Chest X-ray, AP view. Patient: 55 years old, sex M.
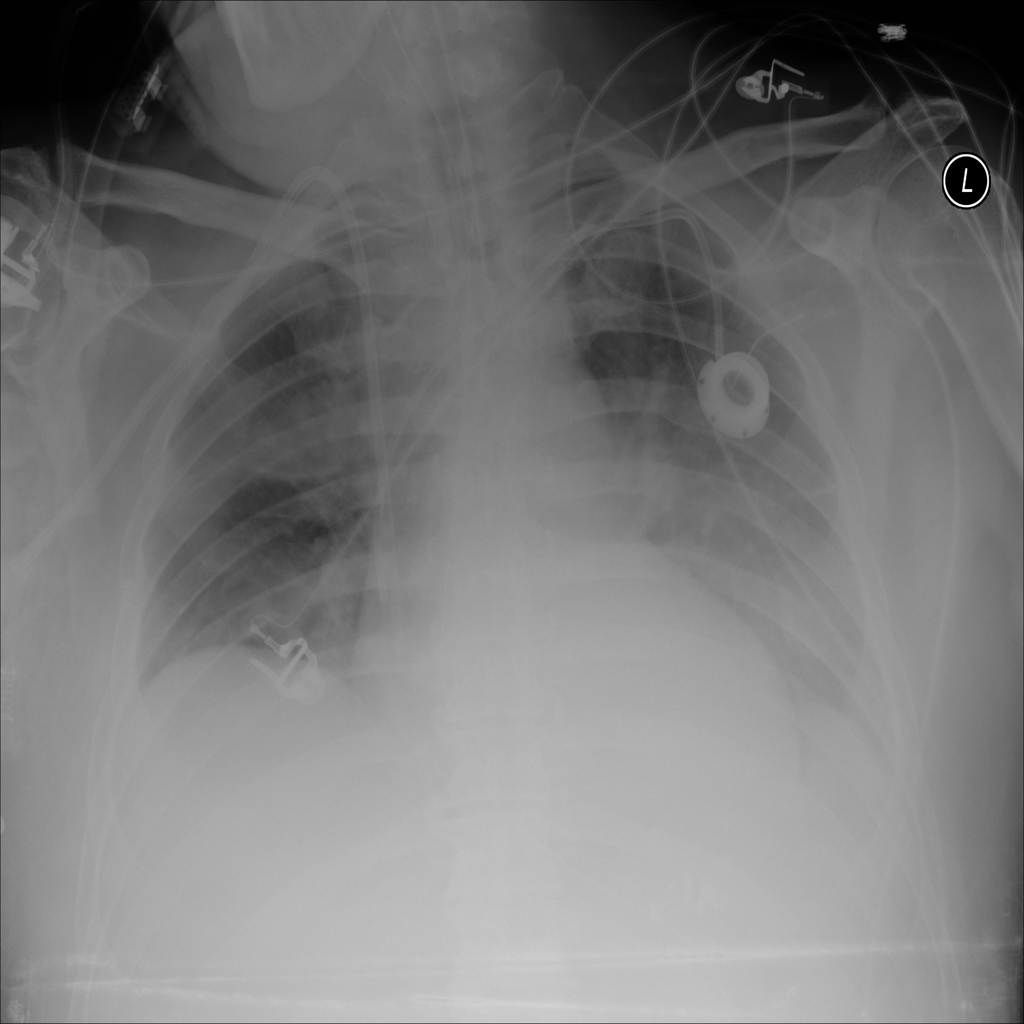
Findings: Atelectasis